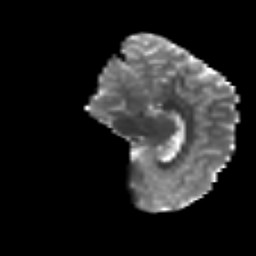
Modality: T2w
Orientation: sagittal
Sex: male
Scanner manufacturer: siemens
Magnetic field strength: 3 T
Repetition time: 5 s
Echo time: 0.071 s